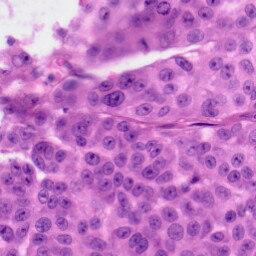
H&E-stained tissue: Skin